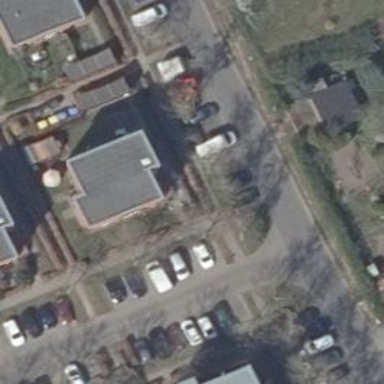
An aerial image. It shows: Compacted footway.